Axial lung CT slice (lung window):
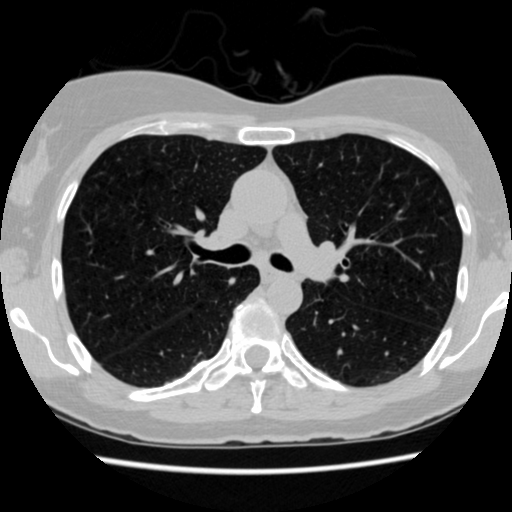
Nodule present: no